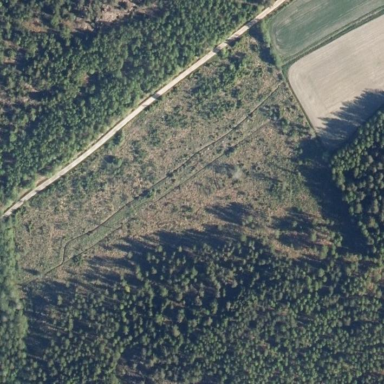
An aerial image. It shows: Clearcut area created by human activity.